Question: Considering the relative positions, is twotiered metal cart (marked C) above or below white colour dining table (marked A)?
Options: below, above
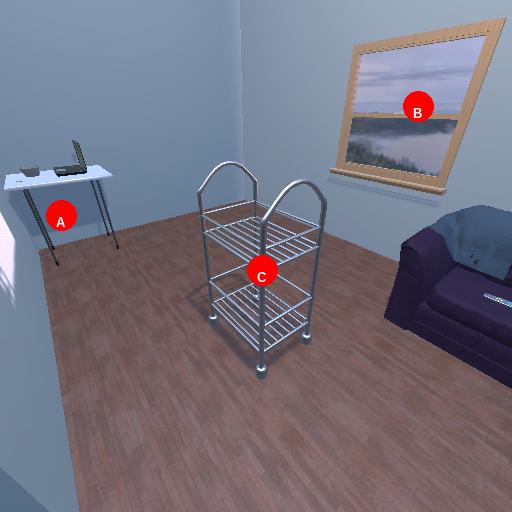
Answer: below